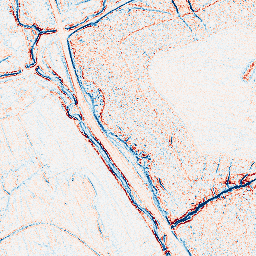
Category: edge_preserving
Decomposition family: bilateral
Decomposition parameters: d: 5
sigma_color: 100
sigma_space: 50
Upsampling method: quintic
Upsampling parameters: scale: 4
Upsampling scale: 4